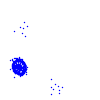
Particle: electron